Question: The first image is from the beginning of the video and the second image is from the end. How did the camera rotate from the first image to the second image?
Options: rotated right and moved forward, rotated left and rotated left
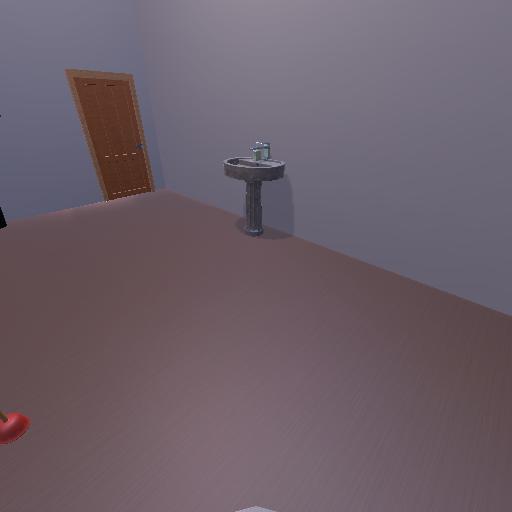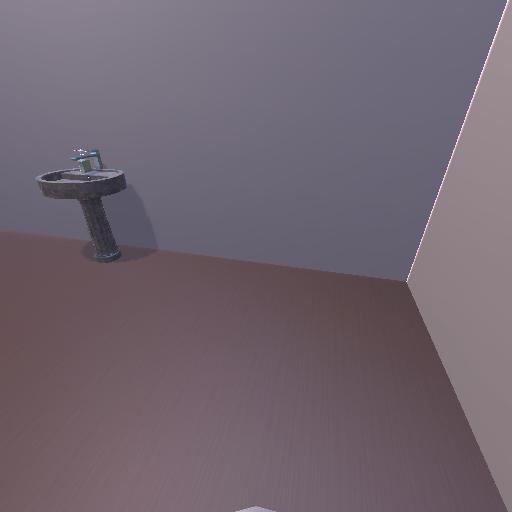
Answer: rotated right and moved forward